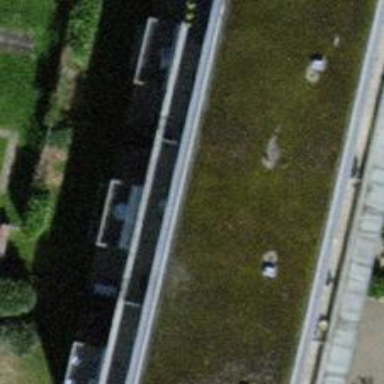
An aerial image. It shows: Building with flat roof.